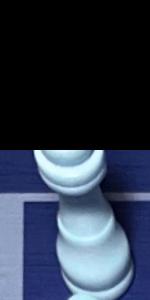
Label: King_White